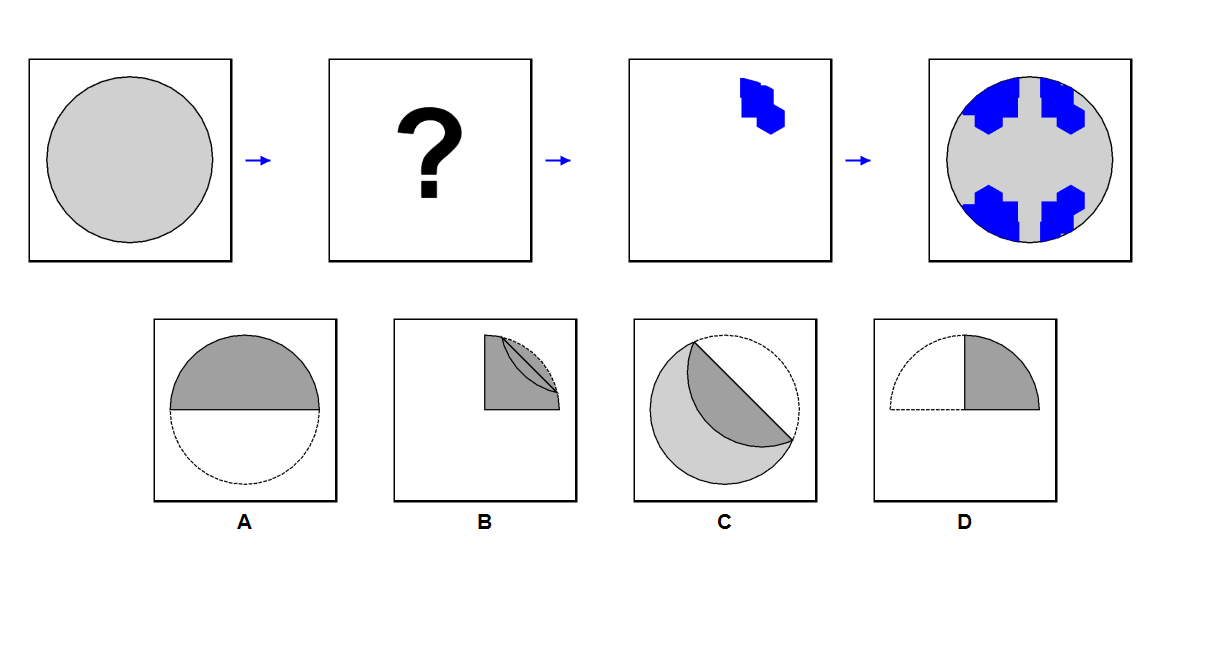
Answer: C